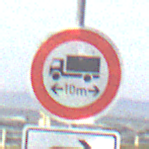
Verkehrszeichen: TatsaechlicheLaenge
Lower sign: RichtungsangabeDurchPfeile5
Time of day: MorningAfternoon
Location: Outdoor (Suburban)
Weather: PartlyCloudy
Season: NotSpecified
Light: Natural